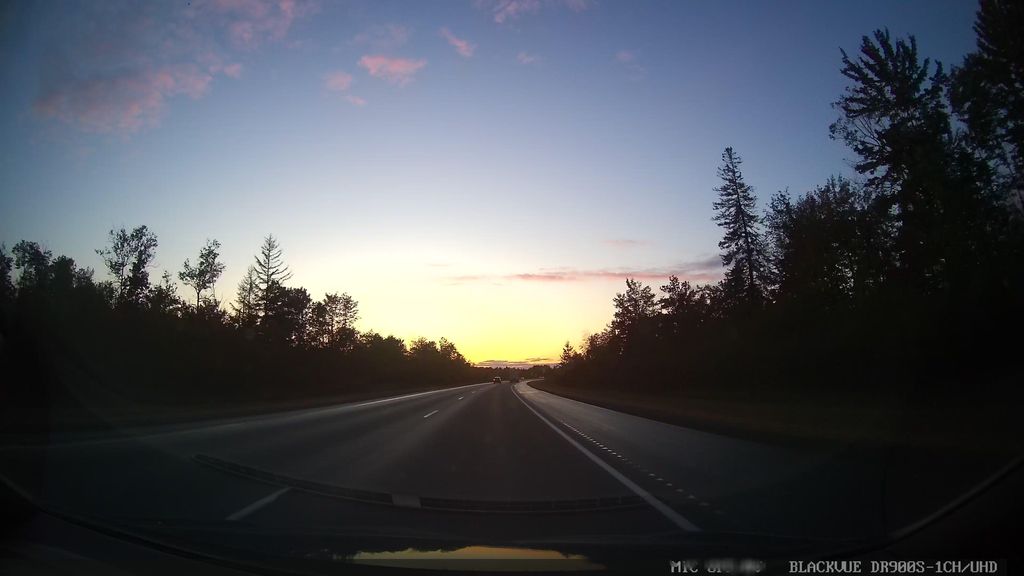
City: ottawa-gatineau